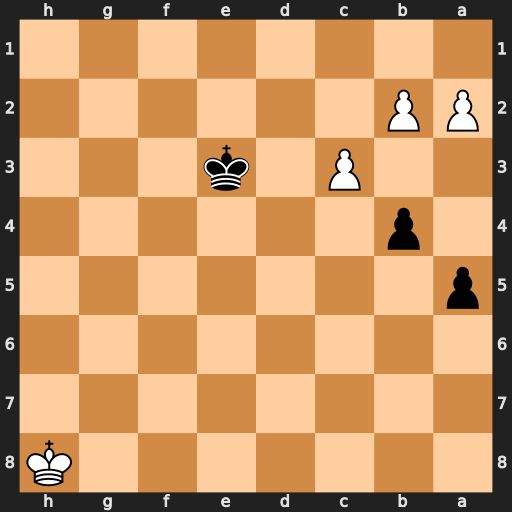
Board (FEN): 7K/8/8/p7/1p6/2P1k3/PP6/8
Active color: b
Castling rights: -
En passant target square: -
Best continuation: bxc3 bxc3 Kd3 c4 Kxc4